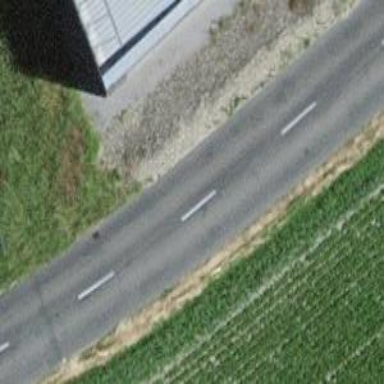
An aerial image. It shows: Unclassified road with asphalt surface.